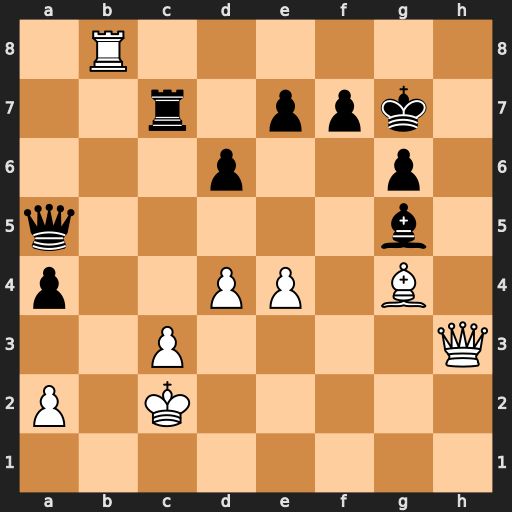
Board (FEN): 1R6/2r1ppk1/3p2p1/q5b1/p2PP1B1/2P4Q/P1K5/8
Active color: w
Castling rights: -
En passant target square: -
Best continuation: Qh8#